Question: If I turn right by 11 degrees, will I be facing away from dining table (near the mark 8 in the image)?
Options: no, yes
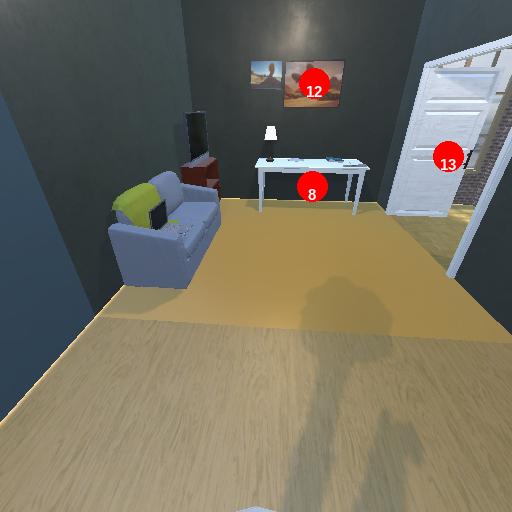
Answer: no